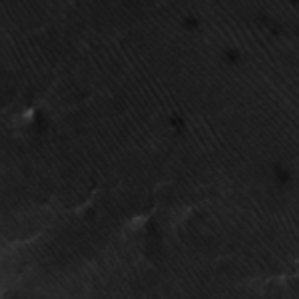
Label: frost